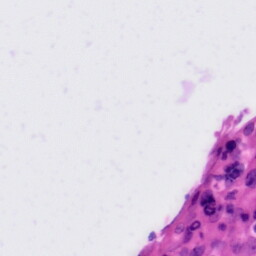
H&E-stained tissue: Tonsil